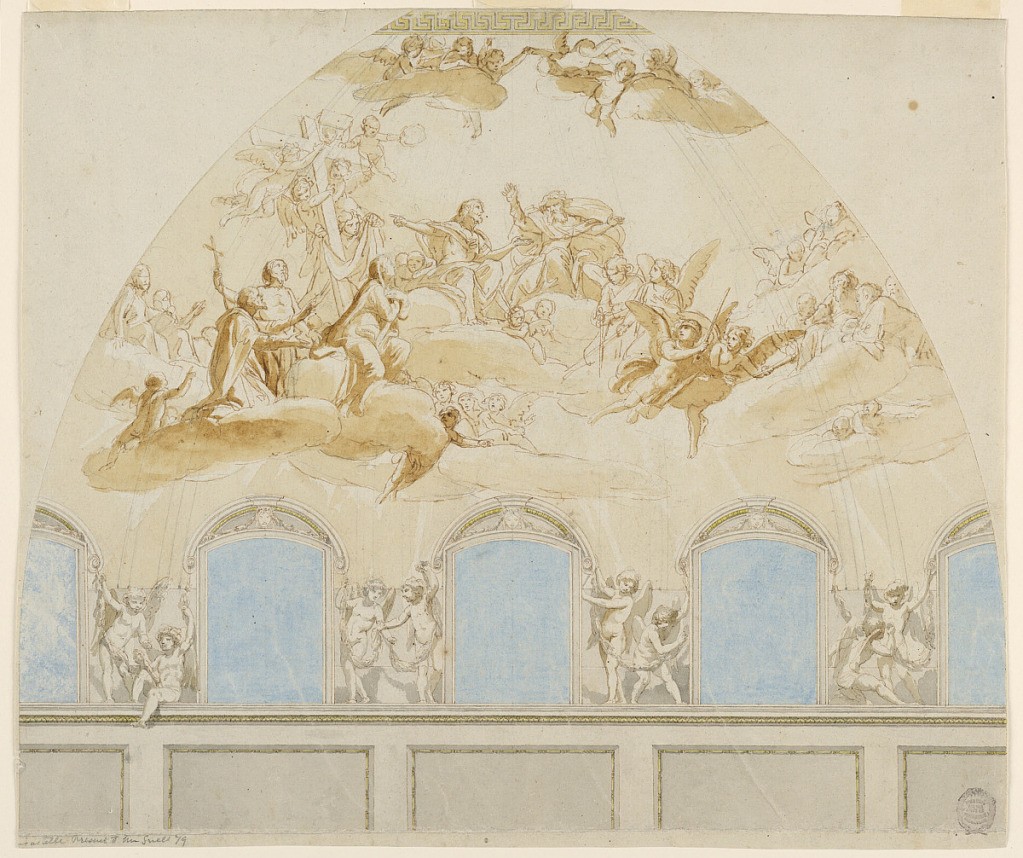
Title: Project for a Fresco in the Dome of the Cathedral in Citta di Castello
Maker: Tommaso Maria Conca, Italian, 1734 – 1822
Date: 1789–90
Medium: Graphite, pen and ink, brush and sepia wash, blue and yellow watercolor, on paper
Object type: Drawing
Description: Christ, the Virgin, and Saint Florido interceding on behalf of mankind to God the Father: Christ, by pointing at the Cross and other instruments of his Passion. Angels and Saints. Below: four windows with two angels between each one fastening garlands.